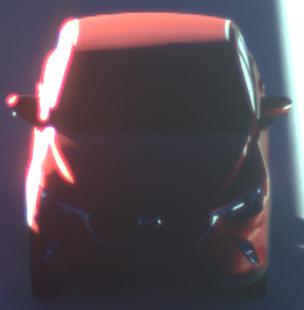
Make: Mazda
Model: CX-3 SKYACTIV-G 120
Detailed model: CX-3 (DK)
Model produced from: 2015/06
Model produced until: 2018/06
Doors: 5
Color: red
Road condition: dry road
Daytime: sunrise or sunset
Contrast: high contrast